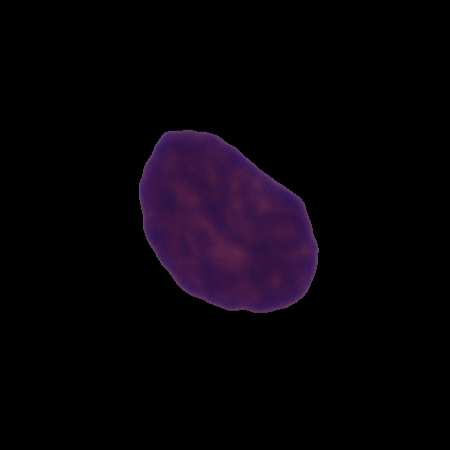
Label: cancer